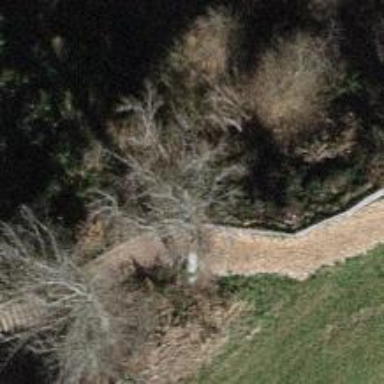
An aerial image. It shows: Set of steps on road with excellent trail visibility.